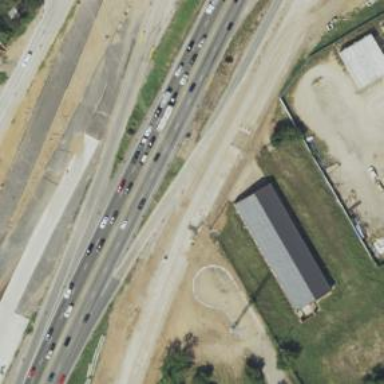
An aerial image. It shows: Secondary road with frontage road.